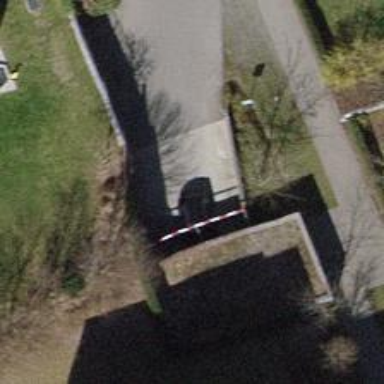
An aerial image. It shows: Parking entrance.